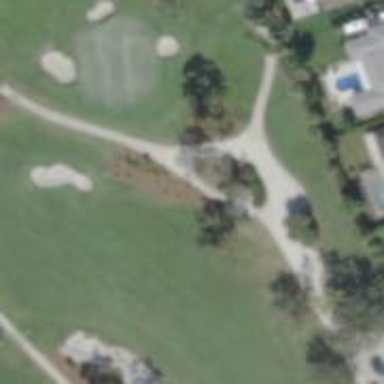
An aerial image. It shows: Path for both road and golf.